Interaction volume radius: 5 \u00c5
Interaction volume height: 10 \u00c5
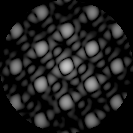
Disorder parameter: 0.07725